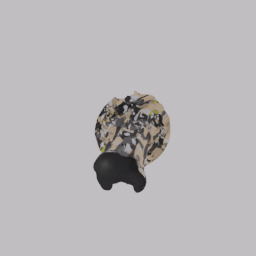
Label: nature